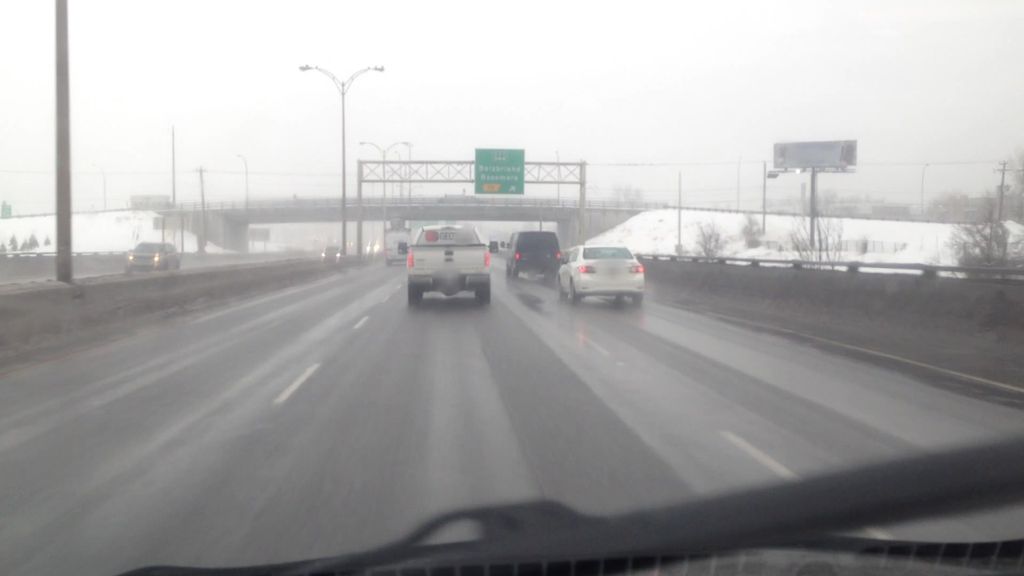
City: montreal